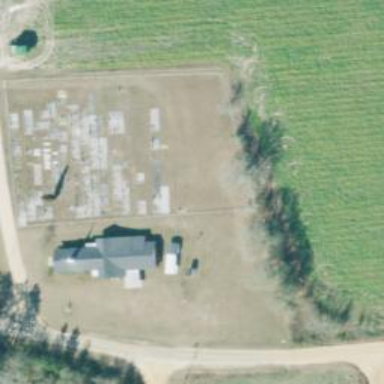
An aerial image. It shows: Cemetery.